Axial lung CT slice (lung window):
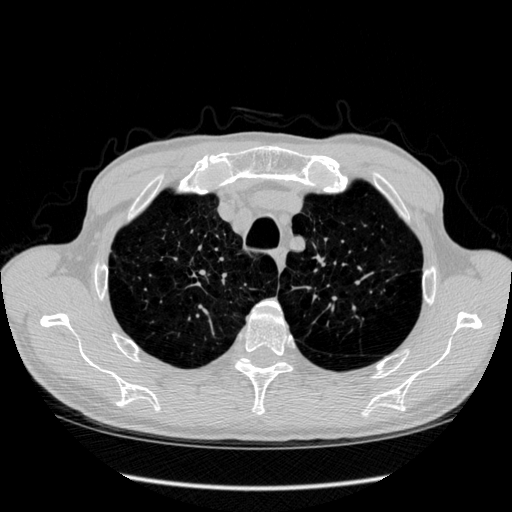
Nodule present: no